Field crop: tomato
Growth stage: 1
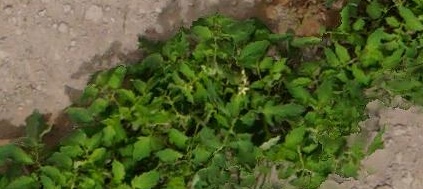
Species: tomato